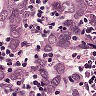
Metastatic tissue present: yes